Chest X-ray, PA view. Patient: 40 years old, sex M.
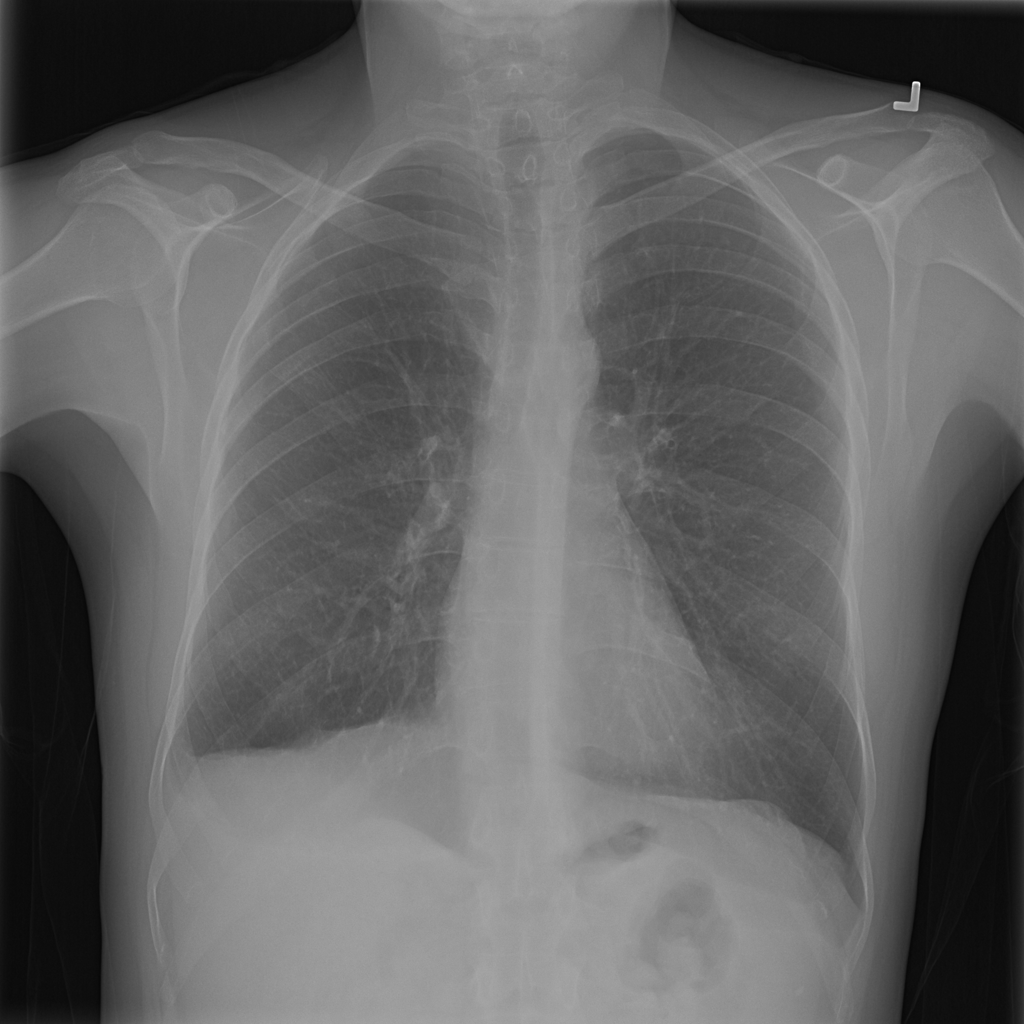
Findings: Infiltration